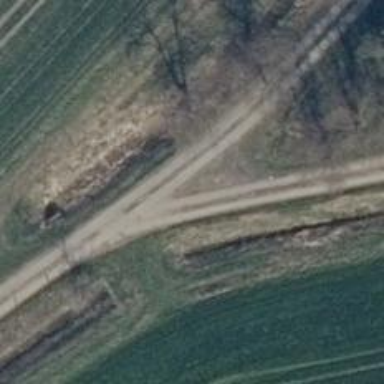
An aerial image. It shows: High-quality track road with concrete lane surface.